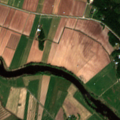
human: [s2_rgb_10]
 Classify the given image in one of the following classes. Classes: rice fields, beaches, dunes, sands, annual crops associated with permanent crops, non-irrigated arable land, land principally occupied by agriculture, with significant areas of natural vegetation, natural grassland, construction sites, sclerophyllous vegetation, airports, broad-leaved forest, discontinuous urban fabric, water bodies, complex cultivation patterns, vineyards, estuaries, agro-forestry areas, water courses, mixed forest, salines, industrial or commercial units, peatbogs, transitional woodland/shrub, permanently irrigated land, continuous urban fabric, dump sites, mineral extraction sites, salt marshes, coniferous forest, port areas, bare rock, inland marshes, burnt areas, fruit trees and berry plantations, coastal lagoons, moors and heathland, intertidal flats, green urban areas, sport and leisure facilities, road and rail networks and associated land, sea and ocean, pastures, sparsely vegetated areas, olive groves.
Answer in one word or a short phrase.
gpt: non-irrigated arable land, land principally occupied by agriculture, with significant areas of natural vegetation, coniferous forest